Question: What product was delivered?
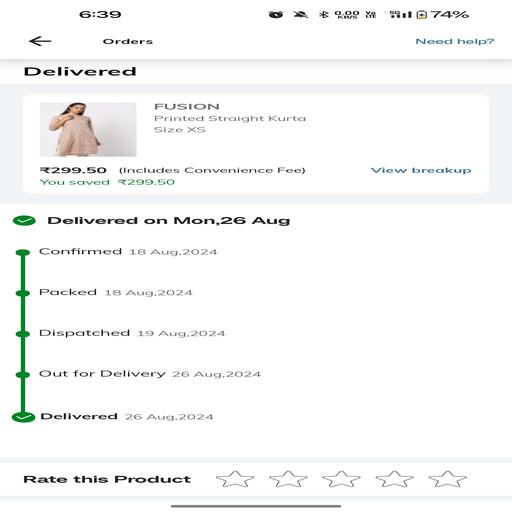
Answer: FUSION Printed Straight Kurta